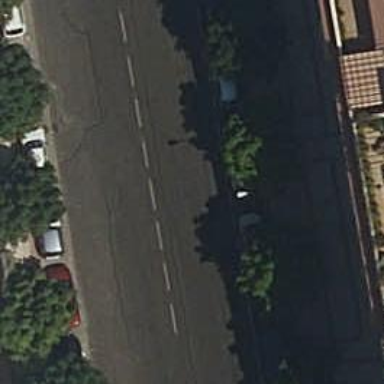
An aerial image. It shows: Taxi stand.